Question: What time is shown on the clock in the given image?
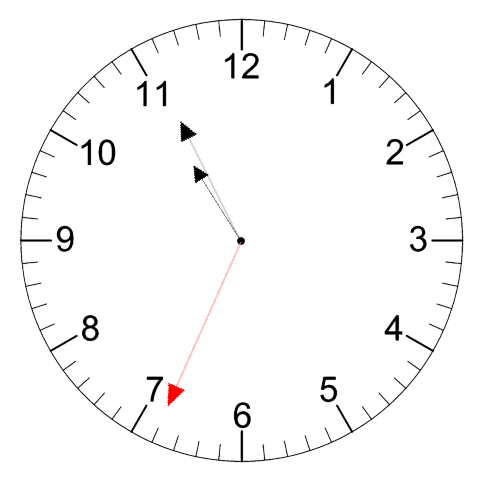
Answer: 10:55:34